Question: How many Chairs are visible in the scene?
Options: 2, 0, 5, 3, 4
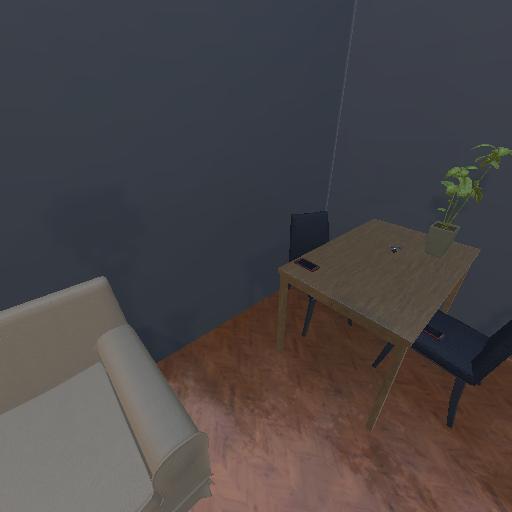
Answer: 2